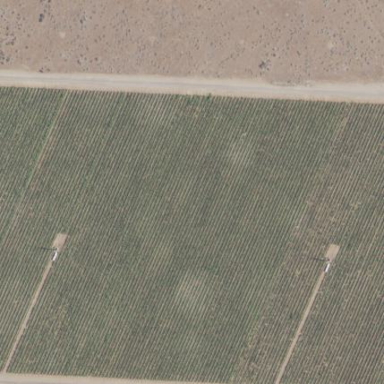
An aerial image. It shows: Vineyard where grapes are grown.